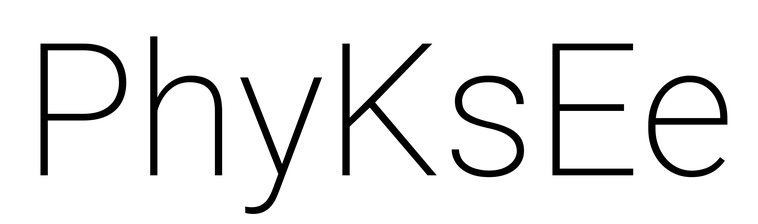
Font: Roboto_ExtraLight